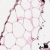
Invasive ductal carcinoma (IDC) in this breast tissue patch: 0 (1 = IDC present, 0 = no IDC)